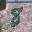
Label: 8